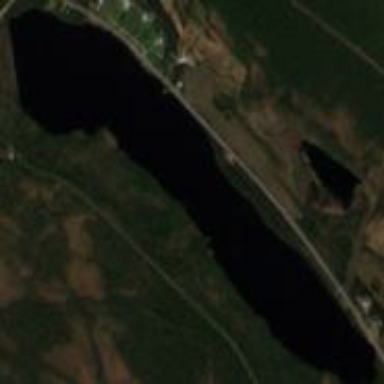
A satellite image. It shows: Beautiful lake surrounded by nature.